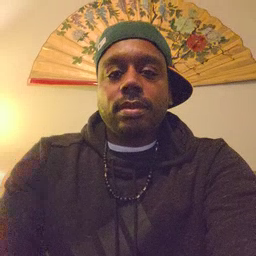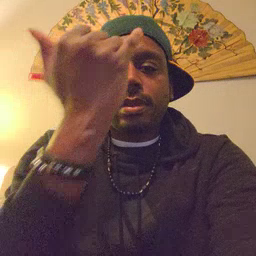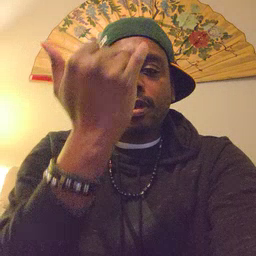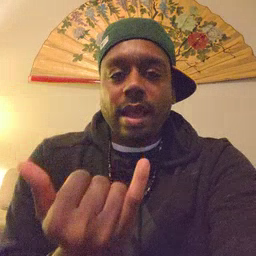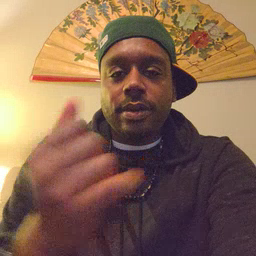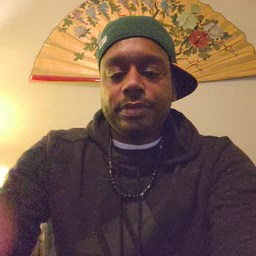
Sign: now